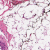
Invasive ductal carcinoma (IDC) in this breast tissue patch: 0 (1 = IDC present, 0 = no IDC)